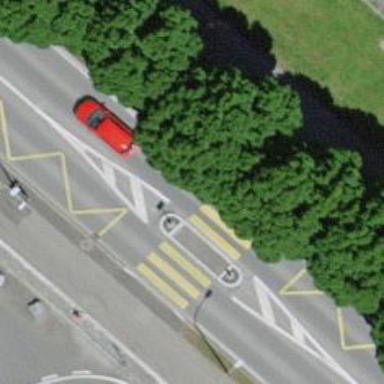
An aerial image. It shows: Marked footway crossing with island.